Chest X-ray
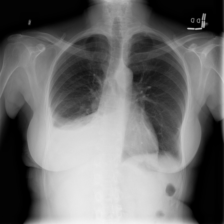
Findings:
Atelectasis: positive
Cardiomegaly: negative
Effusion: positive
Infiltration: negative
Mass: negative
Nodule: negative
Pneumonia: negative
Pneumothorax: negative
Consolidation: positive
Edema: negative
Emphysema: negative
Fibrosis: negative
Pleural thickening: negative
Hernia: negative